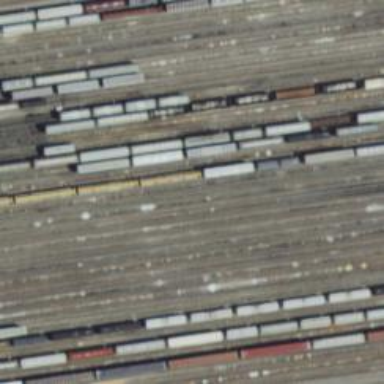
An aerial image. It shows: Railway yard used for manifest purposes.